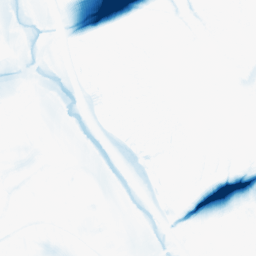
Category: morphological
Decomposition family: morphological_ellipse
Decomposition parameters: operation: closing
width: 50
height: 20
Upsampling method: sinc_blackman
Upsampling parameters: scale: 4
kernel_size: 16
Upsampling scale: 4